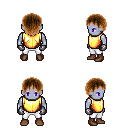
a pixel art fantasy rpg character, male body template, dark elf, purple skin, gold chest armor, white pants, brown plain hairstyle, metal gloves, brown shoes, four views (front, back, left, right), 2x2 character sprite sheet, small pixel art, hard edges, no anti-aliasing